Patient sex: M
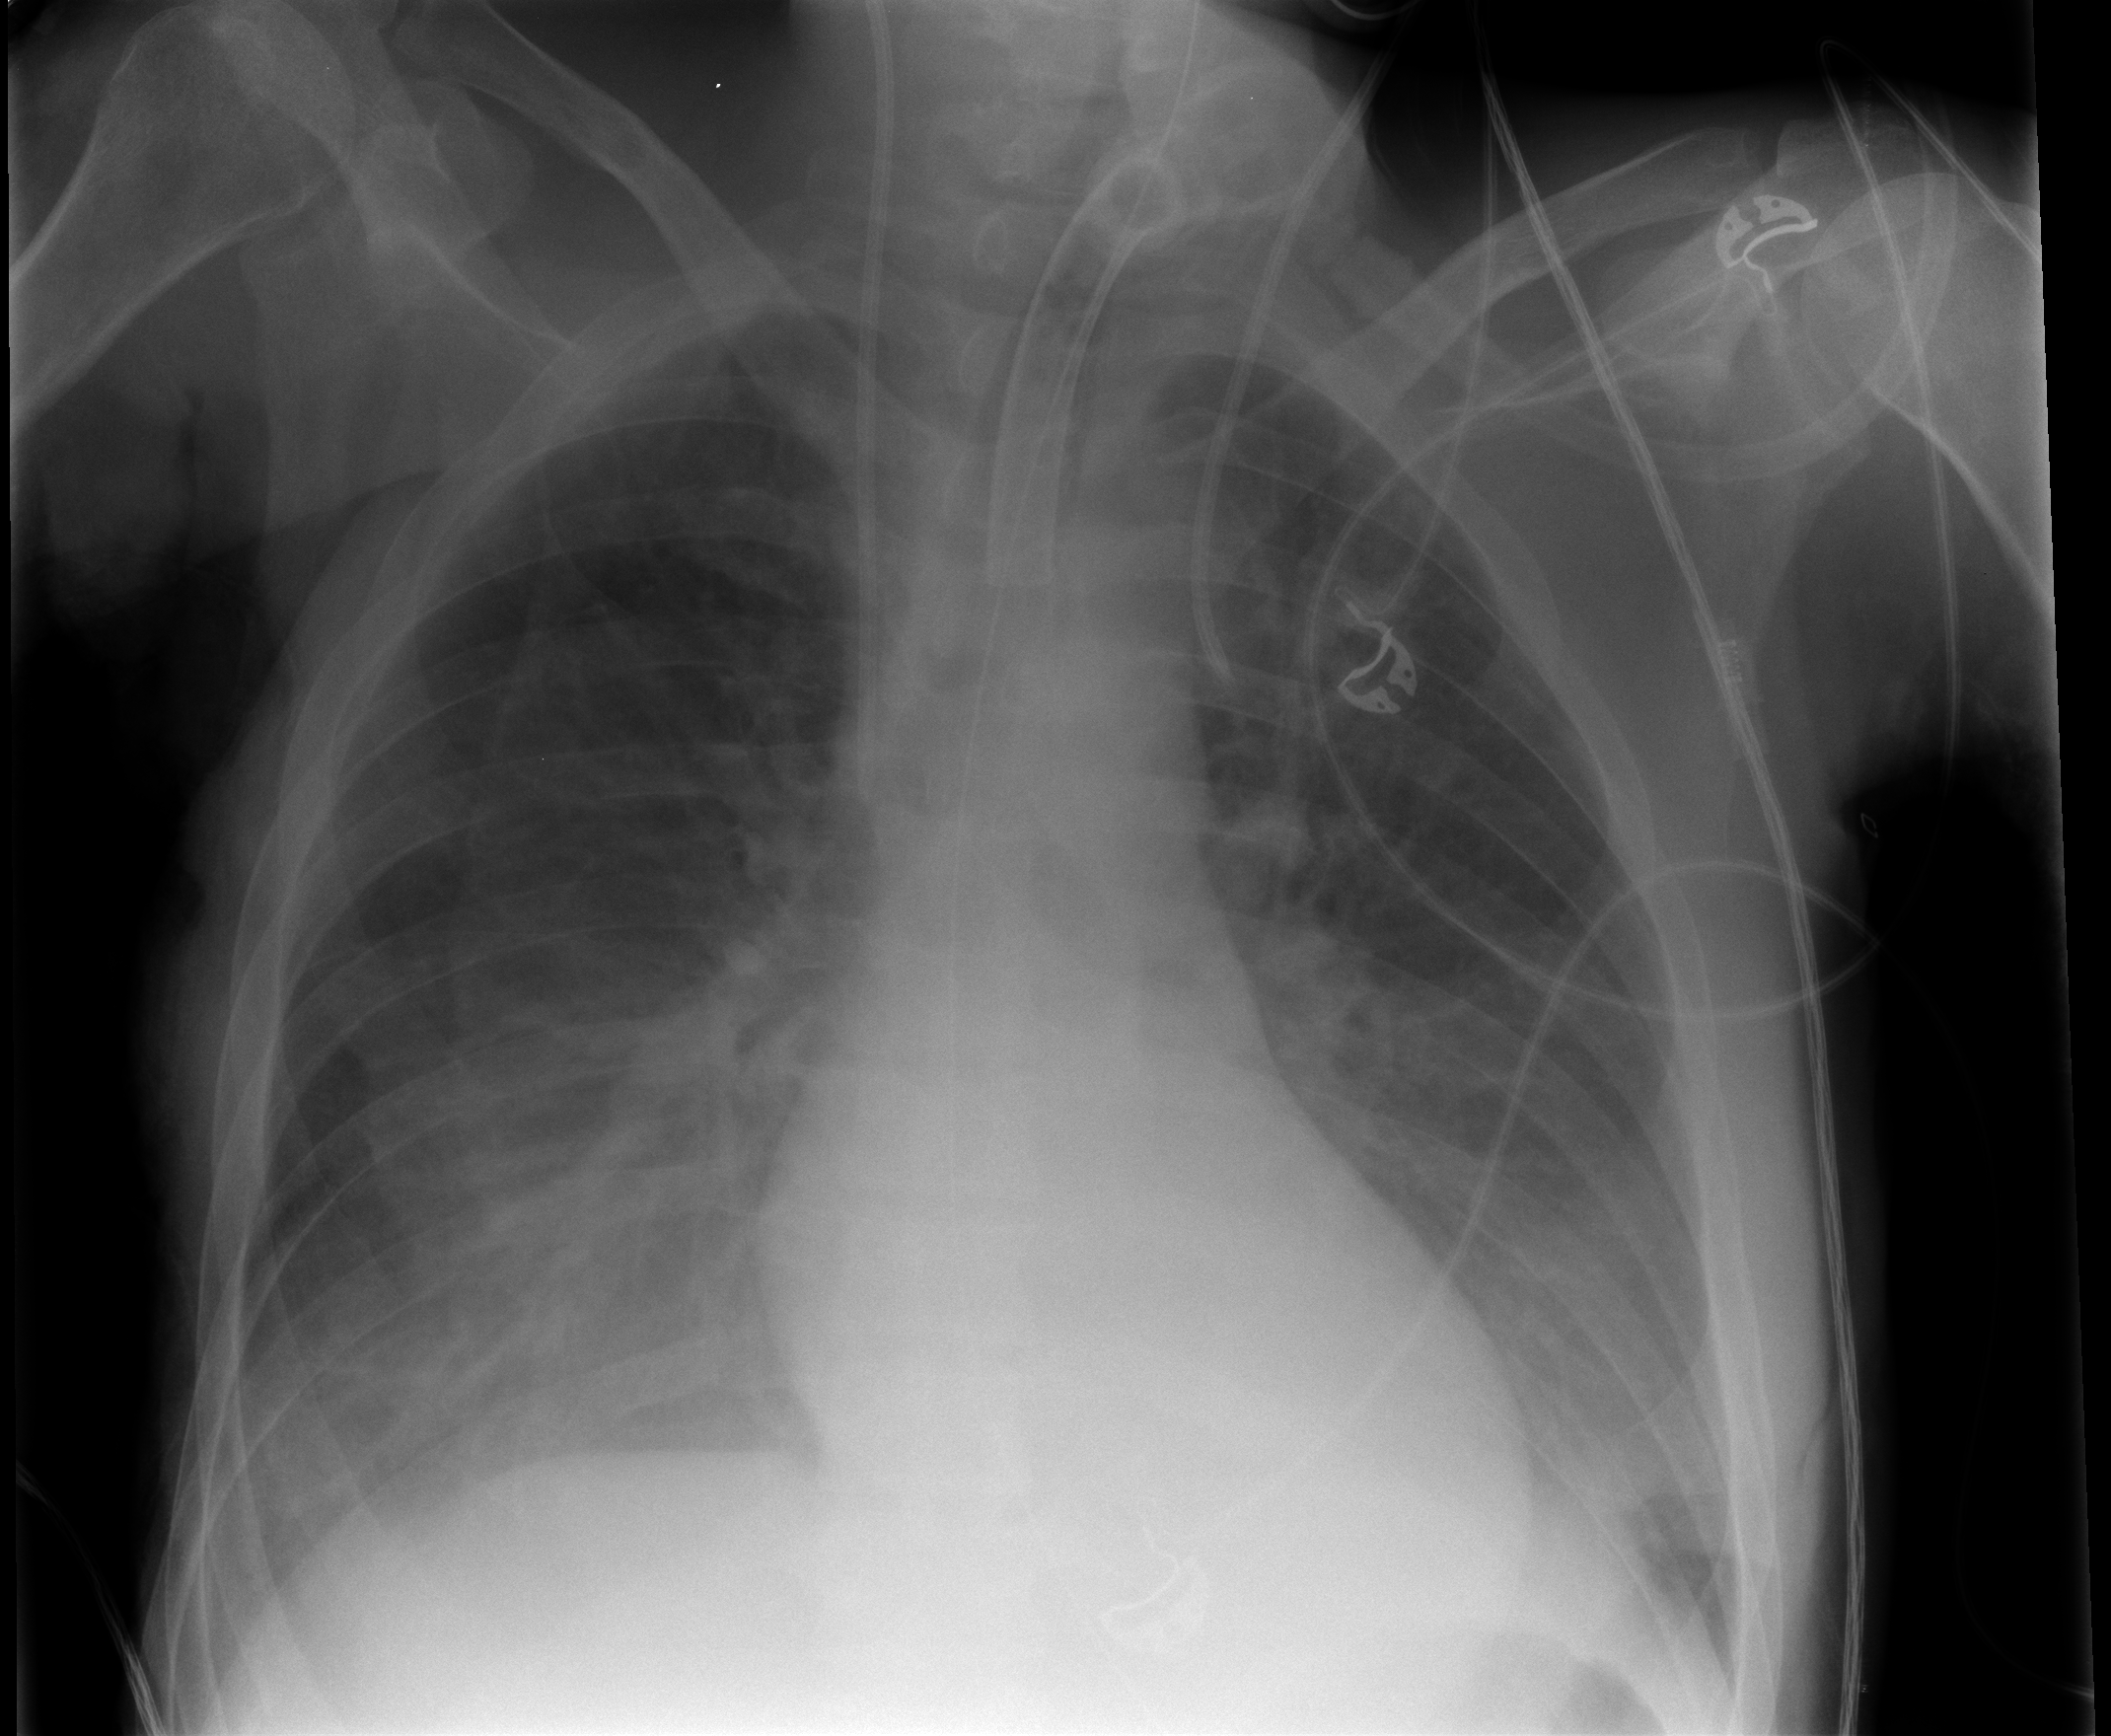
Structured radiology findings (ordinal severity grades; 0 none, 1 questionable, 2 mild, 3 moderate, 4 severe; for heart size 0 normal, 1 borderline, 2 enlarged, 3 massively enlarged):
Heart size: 1
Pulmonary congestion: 2
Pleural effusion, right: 2
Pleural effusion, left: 2
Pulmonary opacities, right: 2
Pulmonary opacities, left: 2
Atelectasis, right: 2
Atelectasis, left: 2